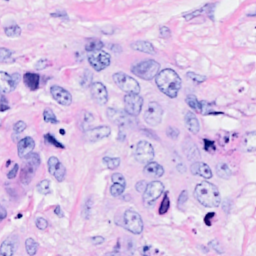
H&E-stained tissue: Breast